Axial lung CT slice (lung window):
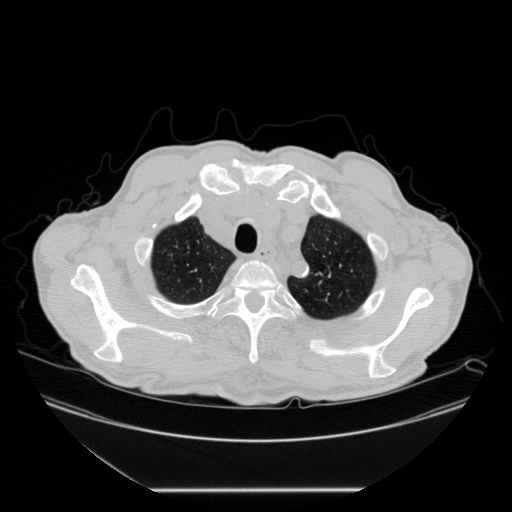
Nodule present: no